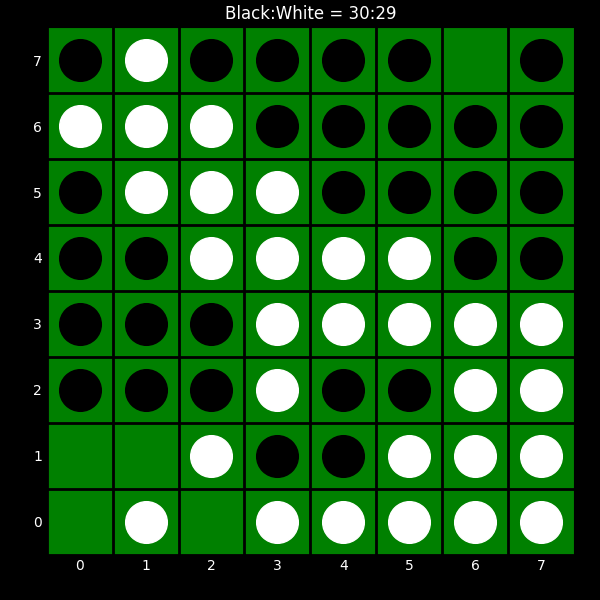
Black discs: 30
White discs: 29